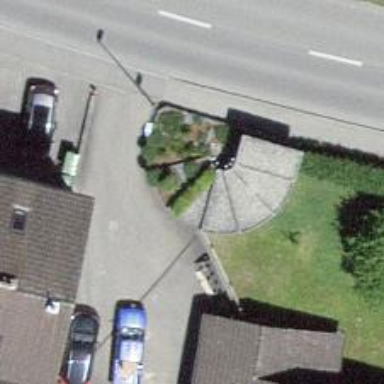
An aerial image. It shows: Set of steps on the road with ramp.